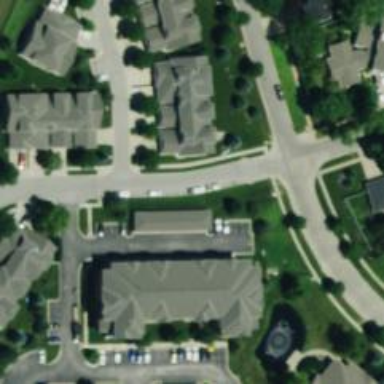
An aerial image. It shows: Living street.